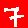
Digit: 7